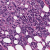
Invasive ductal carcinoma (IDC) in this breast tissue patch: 1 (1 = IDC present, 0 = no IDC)